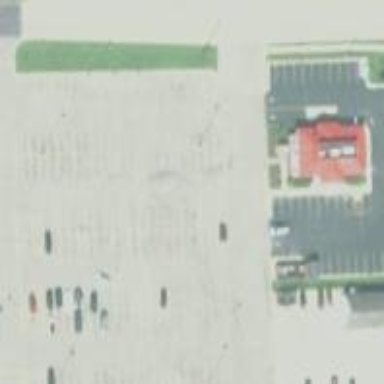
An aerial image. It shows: Parking area.